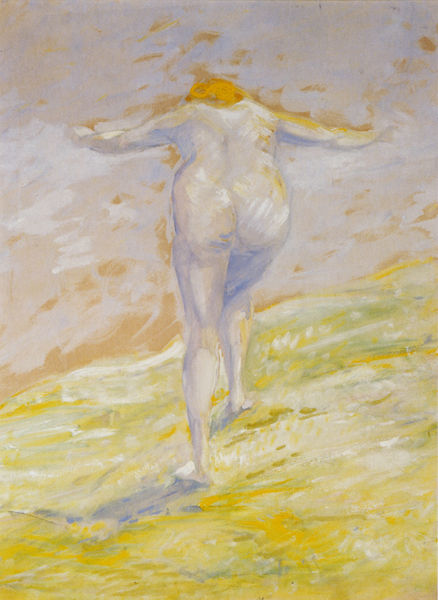
Titel: Akt auf der Bergeshöhe
Künstler: Franz Marc
Standort: München
Institution: Städtische Galerie im Lenbachhaus
Schlagwörter: akt, berg, blau, fuß, gemälde, haut, himmel, kopf, körper, meer, nackt, schatten, wasser, weiß, aquarell, baden, badende, gelb, grün, impressionismus, landschaft, ocker, sand, ufer, bewegung, frau, hell, kreide, licht, nacht, orange, pastell, rücken, blick, dame, gras, rot, weg, wiese, beige, expressionismus, malerei, blond, arm, arme, gesicht, inkarnat, öl, feld, hügel, weide, gehen, boden, figur, haare, gebeugt, schräg, zart, fliegen, beine, sprung, bein, füße, gesäß, hintern, orang, rückenansicht, strand, papier, frauenakt, pointilismus, laufen, warm, farben, hang, lila, steil, spazieren, blue, white, duktus, gray, green, grey, hair, lady, modern, painting, woman, yellow, sport, pastellfarben, picture, pink, nackte, allein, oberschenkel, schenkel, wade, grass, flieder, flucht, nacktheit, bücken, helligkeit, suchen, munch, rückseite, arsch, hinten, pobacken, popo, rückenakt, rückenfigur, dynamik, lauf, rennen, stand, ausgebreitet, schritt, von hinten, flecken, karton, rückansicht, wärme, beugen, rote haare, springen, man, naked, nude, nudity, sky, struggle, schatte, field, hill, landscape, red hair, water, gebückt, verbeugung, feet, light, breit, drawing, brush strokes, dappled, impressionism, shadow, sketch, walking, gestreckt, klettern, schieben, leaning, step, abstract, hotizont, steigen, krüppel, ausgebreitete arme, ausbreiten, arms, hinterteil, walk, back, butt, pastel, marc, ducken, legs, impressionist, dunes, horizonz, blonde haare, bwegung, entgegen, frau im watt, kniekehle, von hinte, crouch, minimal, weiblicher akt, somer, bloß, verneigung, act, kneeling, dancing, standing, bow, body, beg, weuß, bottom, diving, sonnengelb, bending, blonde, ass, warme, impressionismud, pushing, soft, po, medow, verschwommen, neo impressionismus, hbeugen, nackt po frau, behind, searching, buttocks, rear, reaching, tranquil, verneigubng, explore, crouched, arms outstretched, unterwaser, spap, zieren, arse, chubby, bowed, bare bottom, ausdruck, eindruck, arms outstrechted, wak, blond woman, legs', lafuen